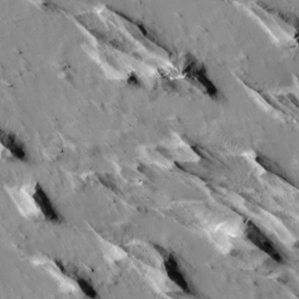
Label: non_frost